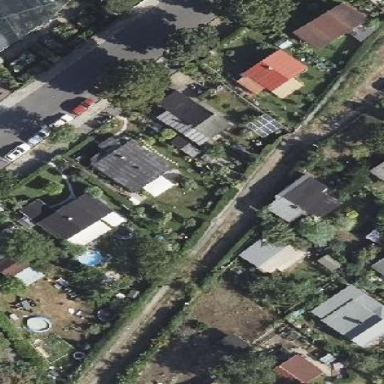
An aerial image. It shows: Plot in the allotments.